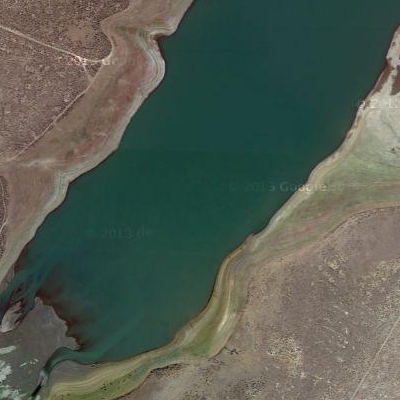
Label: RiverLake